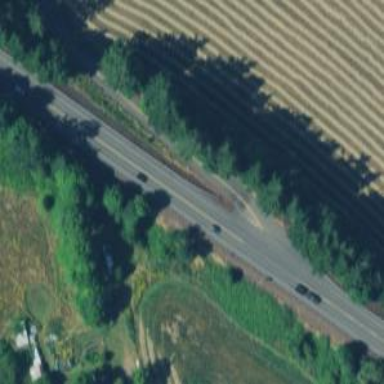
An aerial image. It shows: Unclassified road with asphalt surface and embankment.